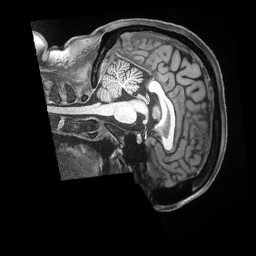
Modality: T1w
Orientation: sagittal
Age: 36
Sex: female
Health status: ill
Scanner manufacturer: siemens
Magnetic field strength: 3 T
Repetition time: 2.5 s
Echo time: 0.00181 s